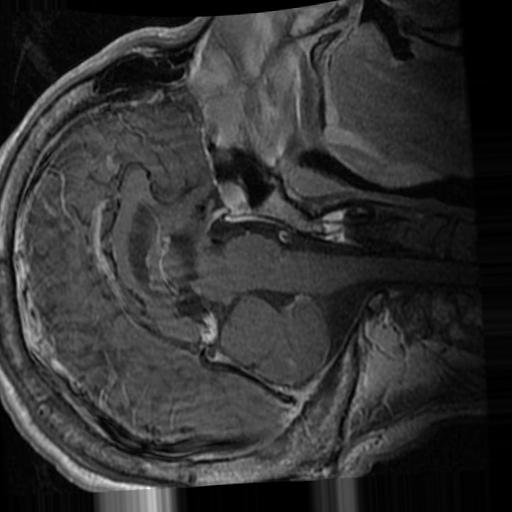
Label: brain_tumor